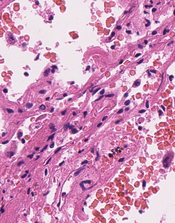
Tumor epithelial tissue: no
Tumor-associated stroma tissue: no
Normal tissue: yes